Question: I am trying to insert a .p7s byte array info to signature field, I follow this image below:

the original PDF is "tmp/example.pdf" and the output of this part is "results/prepared.pdf"
'''
PdfSigner signer = new PdfSigner(new PdfReader("tmp/example.pdf"), new FileStream("results/prepared.pdf", FileMode.Create), new StampingProperties().UseAppendMode());
signer.SetFieldName("Signature1");
PdfDocument _pdfDocument = new PdfDocument(new PdfReader("tmp/example.pdf"));
PdfSignatureAppearance sigAppearance = signer.GetSignatureAppearance();
sigAppearance
.SetPageRect(new Rectangle(144, 144, 200, 100))
.SetPageNumber(1)
.SetContact("This is contact")
.SetReason("This is reason")
.SetLocation("This is location")
.SetSignatureCreator("This is signature creator");
MyExternalSignatureContainer _container = new MyExternalSignatureContainer(PdfName.Adobe_PPKLite, PdfName.Adbe_pkcs7_detached, _chain);
IExternalSignatureContainer container = _container;
signer.SignExternalContainer(container, 8192);
byte[] _sb = _container.Signed_Bytes;
'''
'''
public byte[] Sign(Stream data)
{
iText.Signatures.PdfPKCS7 _sgn = new iText.Signatures.PdfPKCS7(null, chain, "SHA256", false);
byte[] _hash = iText.Signatures.DigestAlgorithms.Digest(data, "SHA256");
byte[] _sh = _sgn.GetAuthenticatedAttributeBytes(_hash, PdfSigner.CryptoStandard.CMS,
null, null);
Signed_Bytes = _sh;
return new byte[0]; ;
}
'''
until this part, everything goes fine, I got "results/prepared.pdf"
hash and sent to external signing service and got the .p7s
now I want to insert the .p7s byte[] into the signature value part of a PDF structure based on the image above.
I try to get the 'PdfDictionay''s 'ByteRange' info of "results/prepared.pdf" using code below, I expect to get injected .p7s to signature container of "results/prepared.pdf" at "results/injected.pdf"
'''
PdfDocument pdfDocument = new PdfDocument(new PdfReader("results/prepared.pdf"), new PdfWriter("results/injected.pdf").SetSmartMode(true));
SignatureUtil signatureUtil = new SignatureUtil(pdfDocument);
PdfSignature signature = signatureUtil.GetSignature("Signature1");
PdfDictionary _pd = signatureUtil.GetSignatureDictionary("Signature1");
'''
Now I got the result of "_pd" as follow:
'''
{<</ByteRange [0 1<PHONE> 2688 ] /ContactInfo This is contact /Contents
'''
I try to make 'paddedSig' array below and copy .p7s to it:
'''
byte[] _p7s = System.IO.File.ReadAllBytes("tmp/example.p7s");
byte[] paddedSig = new byte[8192];
System.Array.Copy(_p7s, 0, paddedSig, 0, _p7s.Length);
'''
and then try to put paddedSig to PdfDictionary as below:
'''
PdfDictionary _pd = signatureUtil.GetSignatureDictionary("Signature1");
pd.Put(PdfName.Contents, new PdfString(paddedSig).SetHexWriting(true));
pdfDocument.Close();
'''
a new PDF named "results/injected.pdf" generated, but:
> Signature contains incorrect, unrecognized, corrupted or suspicious data.
Support Information: SigDict /Contents illegal data
What did I miss? .. How to inject .p7s into prepared signature container?
What I don't understand is how to embed returning PKCS#7 byte into the pdf..
assume byte[] _p7s is the result from API_CALL
'''
byte[] _p7s = API_CALL;
byte[] paddedSig = new byte[8192];
System.Array.Copy(_p7s, 0, paddedSig, 0, _p7s.Length);
'''
and then try to put paddedSig to PdfDictionary as below:
'''
PdfDictionary _pd = signatureUtil.GetSignatureDictionary("Signature1");
pd.Put(PdfName.Contents, new PdfString(paddedSig).SetHexWriting(true));
pdfDocument.Close();
'''
the result is:
I have an example.p7s file, I try to embed using the code provided as below:
'''
byte[] _p7s = System.IO.File.ReadAllBytes("tmp/example.p7s");
private static void Embed_P7S(Org.BouncyCastle.X509.X509Certificate[] _chain, byte[] _p7s)
{
PdfDocument document = new PdfDocument(new PdfReader("results/example-prepared.pdf"));
Stream output = new FileStream("results/example-prepared-signed.pdf", FileMode.Create);
ExternalInjectingSignatureContainer container2 = new ExternalInjectingSignatureContainer(_p7s);
PdfSigner.SignDeferred(document, "Signature1", output, container2);
}
}
internal class ExternalInjectingSignatureContainer :IExternalSignatureContainer
{
public ExternalInjectingSignatureContainer(byte[] signature)
{
Signature = signature;
}
public void ModifySigningDictionary(PdfDictionary signDic)
{
}
public byte[] Sign(Stream data)
{
return Signature;
}
public byte[] Signature;
}
'''
result:
example-prepared-signed.pdf no certificate shown (this is like the original pdf)
but the size bigger than the original pdf
original.pdf is 105KB
example-prepared is 124KB
example-prepared-signed is 121KB
<URL>
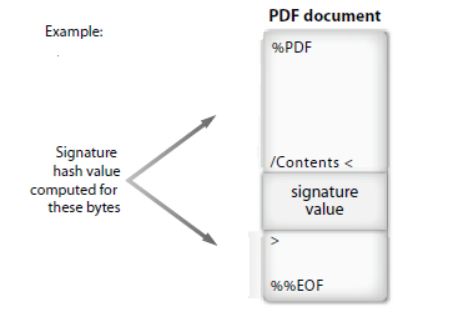
Answer: First of all, you do not have to split the signing process like you do. I've seen a lot of questions in which the developers want to do this, but strictly speaking it is not necessary (well, under the hood iText still will first create a prepared PDF and later inject the signature container, but it can be kept under the hood).
Splitting the process only is necessary if the external signing service takes very long to create the signature and you cannot keep the PDF in memory for that time.
I'll look into both variants here.
### Single pass signing
If your external signing service returns the result (a full PKCS#7 signature container) fast enough, you should use this approach. The base code starts similar to yours:
'''
PdfSigner signer = new PdfSigner(new PdfReader("example.pdf"), new FileStream("example-signed.pdf", FileMode.Create), new StampingProperties().UseAppendMode());
signer.SetFieldName("Signature1");
PdfSignatureAppearance sigAppearance = signer.GetSignatureAppearance();
sigAppearance
.SetPageRect(new Rectangle(144, 144, 200, 100))
.SetPageNumber(1)
.SetContact("This is contact")
.SetReason("This is reason")
.SetLocation("This is location")
.SetSignatureCreator("This is signature creator");
ExternalServiceSignatureContainer container = new ExternalServiceSignatureContainer();
signer.SignExternalContainer(container, 8192);
'''
The difference to your code is in the 'IExternalSignatureContainer' implementation:
'''
public class ExternalServiceSignatureContainer : IExternalSignatureContainer
{
public void ModifySigningDictionary(PdfDictionary signDic)
{
signDic.Put(PdfName.Filter, PdfName.Adobe_PPKLite);
signDic.Put(PdfName.SubFilter, PdfName.Adbe_pkcs7_detached);
}
public byte[] Sign(Stream data)
{
// Call your external signing service to create a CMS signature container
// for the data in the InputStream and return that signature container
[... see below ...]
}
}
'''
Depending on your API to access that external signing service the implementation of 'Sign' differs. In each case I assume the API_CALL to return the result PKCS#7 signature container as byte array:
- You may either be able to directly call it with the stream'''
return YOUR_SIGNING_API_CALL_FOR_STREAM(data);
'''
- or with a byte[] generated from the stream contents'''
return YOUR_SIGNING_API_CALL_FOR_ARRAY(StreamUtil.InputStreamToArray(data));
'''
as parameter,- or you may first have to hash the data yourself (e.g. as follows) and send your hash to the service.'''
byte[] hash = DigestAlgorithms.Digest(data, DigestAlgorithms.SHA256);
return YOUR_SIGNING_API_CALL_FOR_HASH(hash)
'''
The output of the 'signer' already is the finalized, signed PDF.
This essentially is the case already discussed in <URL>.
### Two pass signing
If your external signing service does not return the result (a full PKCS#7 signature container) fast enough (e.g. in case of batch signature APIs or in case of services waiting for some confirmation for a long time if necessary) or if on your side you implement the part before calling the signing service and the part thereafter in separate programs (some people indeed do so), you can use this approach.
Again the base code starts similar to yours:
'''
PdfSigner signer = new PdfSigner(new PdfReader("example.pdf"), new FileStream("example-prepared.pdf", FileMode.Create), new StampingProperties().UseAppendMode());
signer.SetFieldName("Signature1");
PdfSignatureAppearance sigAppearance = signer.GetSignatureAppearance();
sigAppearance
.SetPageRect(new Rectangle(144, 144, 200, 100))
.SetPageNumber(1)
.SetContact("This is contact")
.SetReason("This is reason")
.SetLocation("This is location")
.SetSignatureCreator("This is signature creator");
ExternalEmptySignatureContainer container = new ExternalEmptySignatureContainer();
signer.SignExternalContainer(container, 8192);
byte[] dataToSign = container.Data;
'''
The 'ExternalEmptySignatureContainer' now only provides the data to sign by the signing service later, it does not inject a signature container yet
'''
public class ExternalEmptySignatureContainer : IExternalSignatureContainer
{
public void ModifySigningDictionary(PdfDictionary signDic)
{
signDic.Put(PdfName.Filter, PdfName.Adobe_PPKLite);
signDic.Put(PdfName.SubFilter, PdfName.Adbe_pkcs7_detached);
}
public byte[] Sign(Stream data)
{
// Store the data to sign and return an empty array
[... see below ...]
return new byte[0];
}
public byte[] Data;
}
'''
Depending on your API to access that external signing service the implementation of 'Sign' differs.
- If your signing API expects the original data for signing, use a byte[] generated from the stream contents'''
Data = StreamUtil.InputStreamToArray(data);
'''
- If your signing API expects the a hash of the original data for signing, calculate it like this from the stream contents'''
Data = DigestAlgorithms.Digest(data, DigestAlgorithms.SHA256);
'''
The output of the 'signer' is the intermediary, prepared PDF.
The next step is to call the signing service and to retrieve the PKCS#7 signature container:
'''
byte[] signature = YOUR_SIGNING_API_CALL(dataToSign);
'''
Finally you inject that signature container into the prepared PDF:
'''
PdfDocument document = new PdfDocument(new PdfReader("example-prepared.pdf"));
using (Stream output = new FileStream("example-prepared-signed.pdf", FileMode.Create))
{
ExternalInjectingSignatureContainer container2 = new ExternalInjectingSignatureContainer(signature);
PdfSigner.SignDeferred(document, "Signature1", output, container2);
}
'''
The 'IExternalSignatureContainer' implementation merely injects the signature bytes:
'''
public class ExternalInjectingSignatureContainer : IExternalSignatureContainer
{
public ExternalInjectingSignatureContainer(byte[] signature)
{
Signature = signature;
}
public void ModifySigningDictionary(PdfDictionary signDic)
{
}
public byte[] Sign(Stream data)
{
return Signature;
}
public byte[] Signature;
}
'''
The output is the finalized, signed PDF.